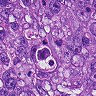
Metastatic tissue present: yes